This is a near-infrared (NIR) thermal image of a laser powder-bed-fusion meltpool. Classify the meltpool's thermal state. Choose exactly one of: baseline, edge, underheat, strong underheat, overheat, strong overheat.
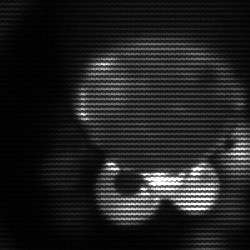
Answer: edge